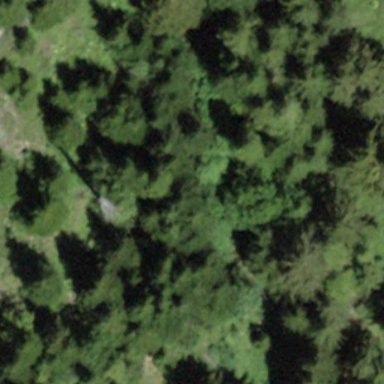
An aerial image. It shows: Forest area.